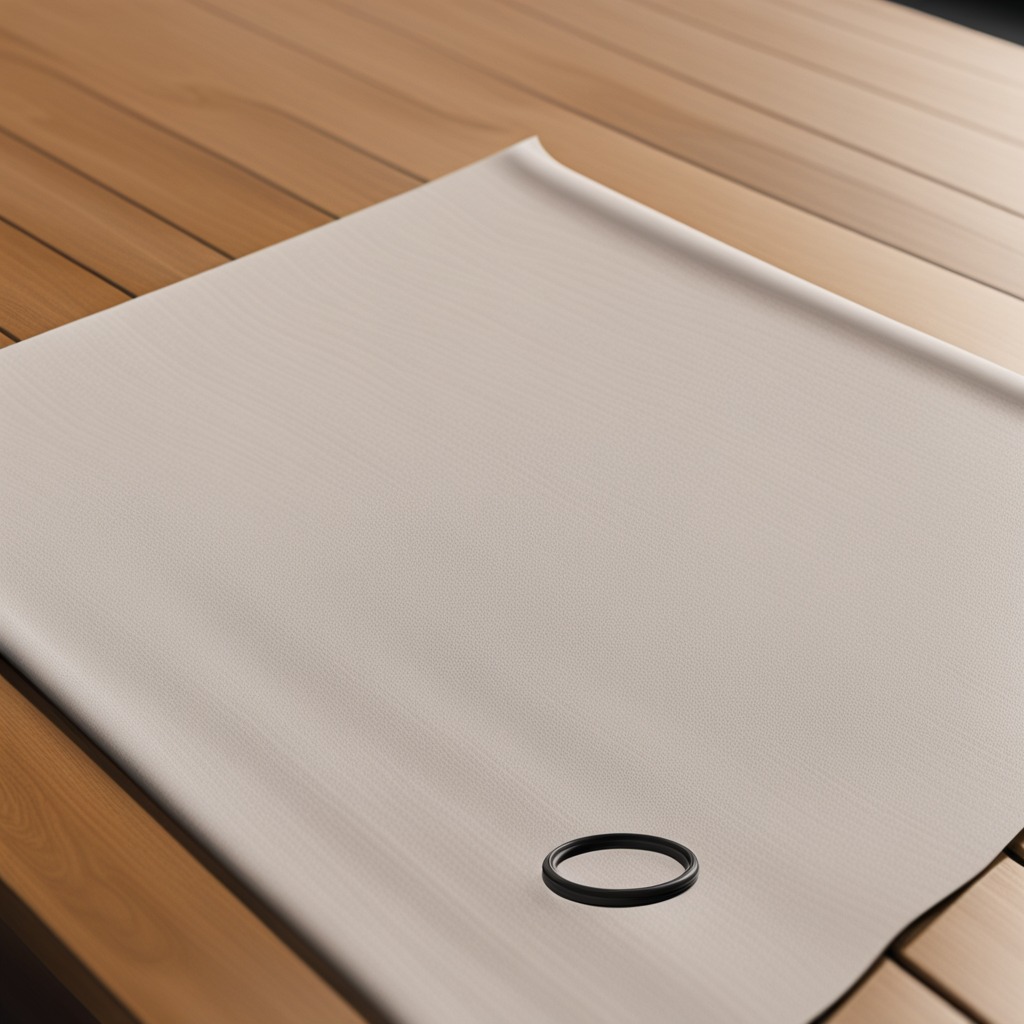
A rubber O-ring lying on a wooden table in an outdoor workshop during daytime bright natural light soft shadows worn but beneath the cloth.